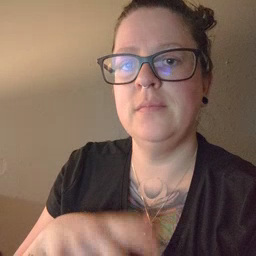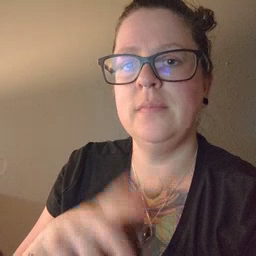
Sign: later